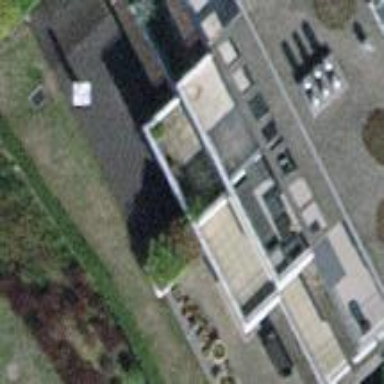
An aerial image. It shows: Balcony as part of building.